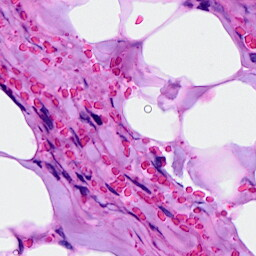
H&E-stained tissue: Breast